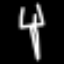
Label: fork